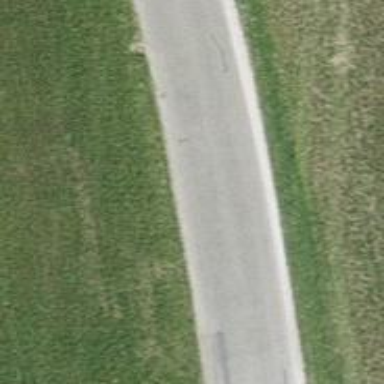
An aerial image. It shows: Tertiary road type.